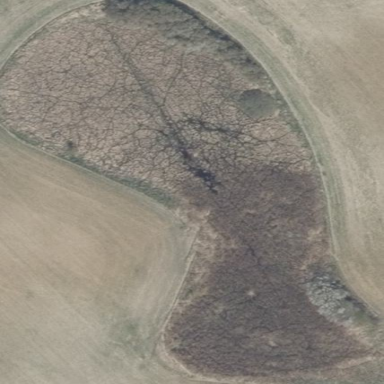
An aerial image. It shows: Marshy wetland area.